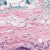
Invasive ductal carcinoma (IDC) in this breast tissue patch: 0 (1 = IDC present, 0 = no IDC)